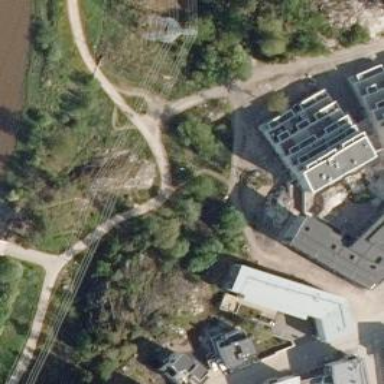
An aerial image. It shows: Footway.